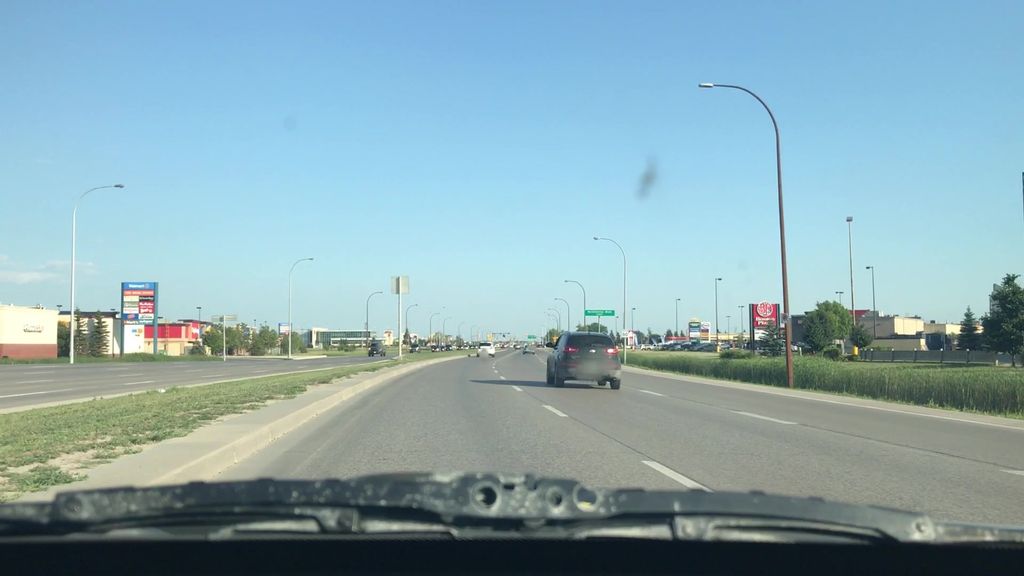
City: winnipeg